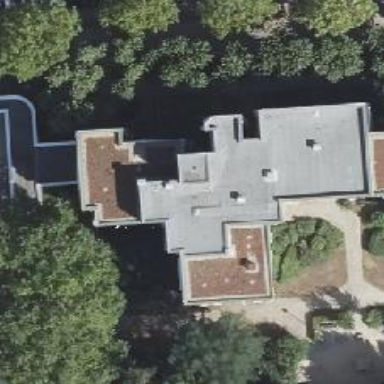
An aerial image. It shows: Kindergarten.